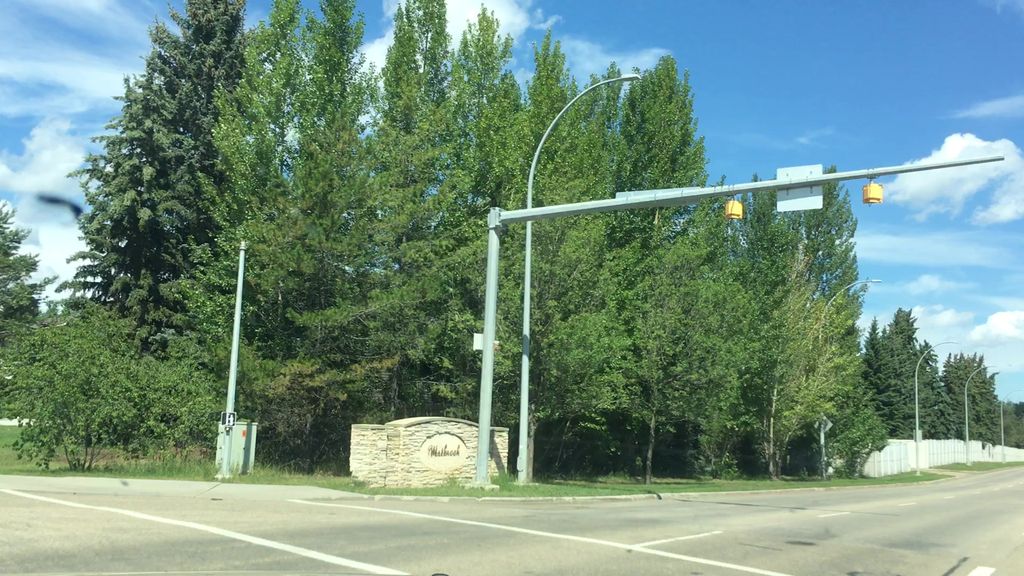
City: edmonton